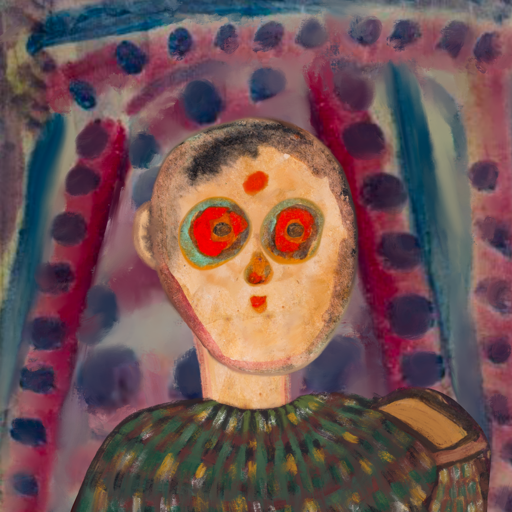
Background: HillGirl, Head And Neck Front: Childish, Face Front: Sisters, Bust: After_Raid, Hair Front: Blank, Head Accessory: Blank, Second Necklace: Blank, Necklace: Blank, Baby: Blank